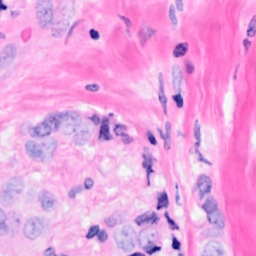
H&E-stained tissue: Breast